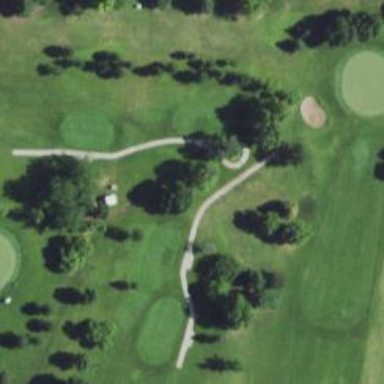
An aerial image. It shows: Path used for both walking and golf.